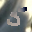
Label: 5